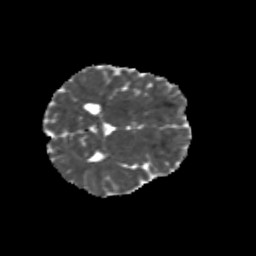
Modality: MD
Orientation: axial
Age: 10
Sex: female
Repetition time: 9.4 s
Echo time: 0.089 s